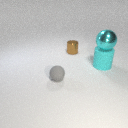
large cyan metal sphere above large cyan rubber cylinder